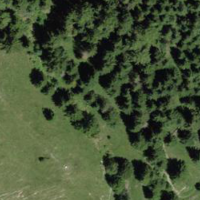
EUNIS habitat code: 44
Species observed at this site:
Sambucus racemosa